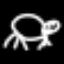
Label: frog